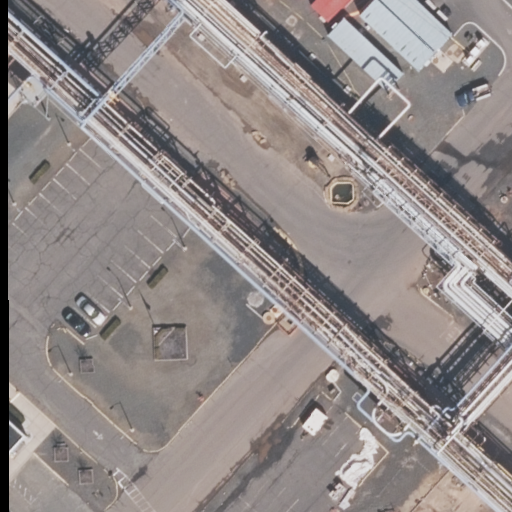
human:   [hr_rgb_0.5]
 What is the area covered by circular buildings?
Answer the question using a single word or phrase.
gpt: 0m2

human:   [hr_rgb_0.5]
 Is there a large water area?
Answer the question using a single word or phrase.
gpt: no

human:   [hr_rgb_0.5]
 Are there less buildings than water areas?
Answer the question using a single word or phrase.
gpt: no

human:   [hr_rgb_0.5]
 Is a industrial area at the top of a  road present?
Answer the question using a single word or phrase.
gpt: no

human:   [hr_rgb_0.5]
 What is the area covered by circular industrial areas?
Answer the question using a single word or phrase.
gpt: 0m2

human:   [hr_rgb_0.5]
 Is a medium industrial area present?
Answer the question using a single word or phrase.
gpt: no

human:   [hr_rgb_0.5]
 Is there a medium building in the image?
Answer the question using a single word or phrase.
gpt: no

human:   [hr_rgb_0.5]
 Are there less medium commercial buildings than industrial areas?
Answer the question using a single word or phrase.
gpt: yes

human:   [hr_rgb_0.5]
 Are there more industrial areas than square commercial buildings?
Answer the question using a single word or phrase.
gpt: yes

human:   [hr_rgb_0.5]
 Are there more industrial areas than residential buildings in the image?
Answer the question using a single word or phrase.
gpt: yes

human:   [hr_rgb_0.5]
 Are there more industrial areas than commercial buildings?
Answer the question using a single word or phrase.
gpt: yes

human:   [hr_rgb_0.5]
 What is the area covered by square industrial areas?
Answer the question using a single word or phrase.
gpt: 0m2

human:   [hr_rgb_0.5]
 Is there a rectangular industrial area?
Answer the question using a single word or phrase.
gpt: yes

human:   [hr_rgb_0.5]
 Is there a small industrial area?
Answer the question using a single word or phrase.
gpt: no

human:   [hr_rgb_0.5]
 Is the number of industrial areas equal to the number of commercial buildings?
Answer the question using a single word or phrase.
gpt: no

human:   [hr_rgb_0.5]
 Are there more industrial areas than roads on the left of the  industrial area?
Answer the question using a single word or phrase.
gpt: no

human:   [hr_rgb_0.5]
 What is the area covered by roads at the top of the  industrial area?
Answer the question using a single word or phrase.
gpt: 0m2

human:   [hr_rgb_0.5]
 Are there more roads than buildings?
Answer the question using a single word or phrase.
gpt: yes

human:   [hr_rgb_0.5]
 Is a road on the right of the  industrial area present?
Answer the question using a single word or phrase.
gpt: no

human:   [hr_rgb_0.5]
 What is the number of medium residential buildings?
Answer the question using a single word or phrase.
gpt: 0

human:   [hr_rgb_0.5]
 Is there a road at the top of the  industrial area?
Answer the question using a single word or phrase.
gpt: yes

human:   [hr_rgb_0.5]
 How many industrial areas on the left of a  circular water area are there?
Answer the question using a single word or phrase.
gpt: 0

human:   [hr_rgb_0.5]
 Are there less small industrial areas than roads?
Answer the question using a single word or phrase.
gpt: yes

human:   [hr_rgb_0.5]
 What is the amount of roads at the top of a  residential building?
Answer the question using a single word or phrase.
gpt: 0

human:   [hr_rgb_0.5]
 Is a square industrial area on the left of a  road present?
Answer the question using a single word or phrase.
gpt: no

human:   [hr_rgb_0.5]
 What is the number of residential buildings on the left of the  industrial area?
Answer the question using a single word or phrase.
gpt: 0

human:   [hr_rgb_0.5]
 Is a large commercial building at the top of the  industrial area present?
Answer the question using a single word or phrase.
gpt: no

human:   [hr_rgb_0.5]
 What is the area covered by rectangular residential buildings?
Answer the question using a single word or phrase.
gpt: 0m2

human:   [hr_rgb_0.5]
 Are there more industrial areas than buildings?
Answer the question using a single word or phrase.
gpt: yes

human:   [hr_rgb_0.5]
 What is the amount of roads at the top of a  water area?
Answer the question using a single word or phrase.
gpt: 0

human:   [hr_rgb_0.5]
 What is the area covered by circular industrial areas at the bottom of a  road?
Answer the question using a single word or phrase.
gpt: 0m2

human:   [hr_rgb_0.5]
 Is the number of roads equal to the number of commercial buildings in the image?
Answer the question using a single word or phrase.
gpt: no

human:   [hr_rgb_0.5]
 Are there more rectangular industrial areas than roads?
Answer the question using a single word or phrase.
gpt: no

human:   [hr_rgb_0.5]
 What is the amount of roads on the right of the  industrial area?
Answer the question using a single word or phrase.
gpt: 0

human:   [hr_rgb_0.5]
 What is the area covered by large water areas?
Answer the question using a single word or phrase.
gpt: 0m2

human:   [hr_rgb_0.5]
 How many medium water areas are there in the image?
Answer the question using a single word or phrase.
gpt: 0